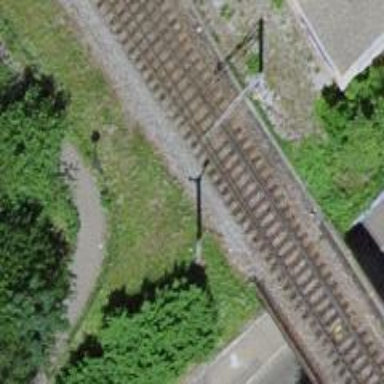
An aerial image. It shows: Single-track railway with electrified contact lines.